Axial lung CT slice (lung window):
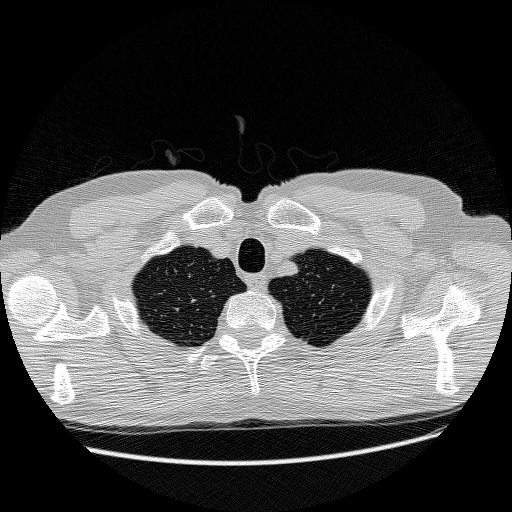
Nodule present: no